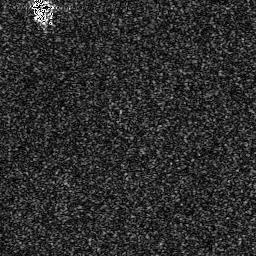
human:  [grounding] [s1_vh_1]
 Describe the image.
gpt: In the satellite image, there is  <ref>1 small ship </ref> <box>[[11, 0, 20, 4, 0]]</box> located at top left.